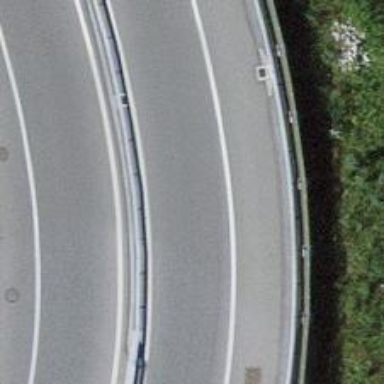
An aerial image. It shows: Motorway link with asphalt surface and embankment.